Aerial crown-view tile of a tropical tree (Barro Colorado Island, Panama), acquired 20240611:
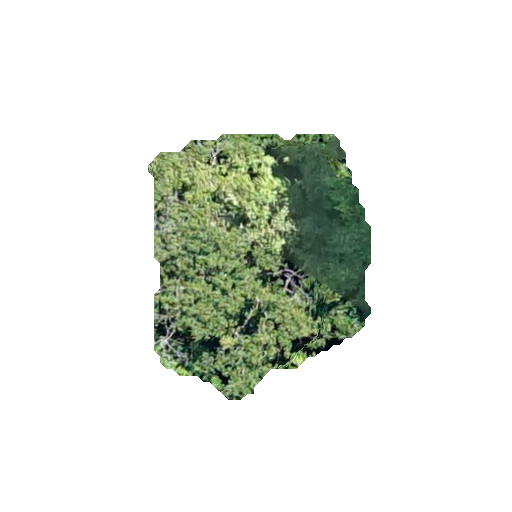
Species: Apeiba membranacea
GBIF accepted scientific name: Apeiba membranacea
Crown area: 73.515 m²